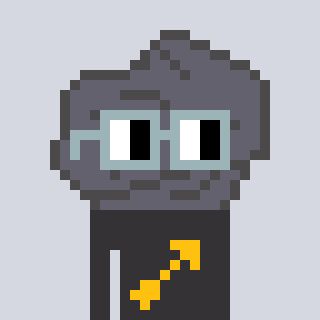
a pixel art character with square dark gray glasses, a rock-shaped head and a grayscale-colored body on a cool background